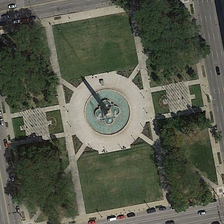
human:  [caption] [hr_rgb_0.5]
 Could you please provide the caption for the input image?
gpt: four roads are around a square with four pieces of green trees in four corners .

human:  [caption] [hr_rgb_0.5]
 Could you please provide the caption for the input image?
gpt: four roads are around a square with four pieces of green trees in four corners .

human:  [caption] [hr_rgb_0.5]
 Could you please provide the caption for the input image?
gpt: a fountain is located in the center of the square while it is connected with dense woods at the corners by footpaths .

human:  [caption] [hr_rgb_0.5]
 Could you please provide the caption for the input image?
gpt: a fountain is located in the center of the square while it is connected with dense woods at the corners by footpaths .

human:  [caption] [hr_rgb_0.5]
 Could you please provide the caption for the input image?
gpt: four roads are around a square with four pieces of green trees in four corners .